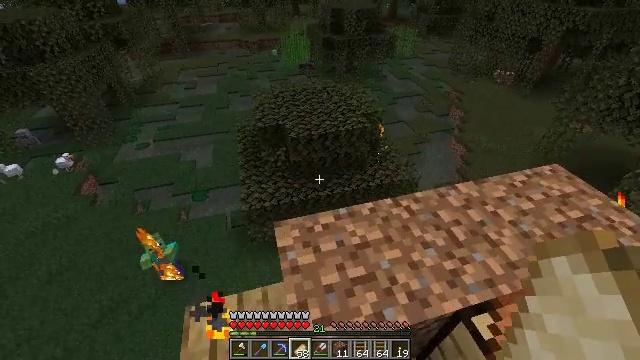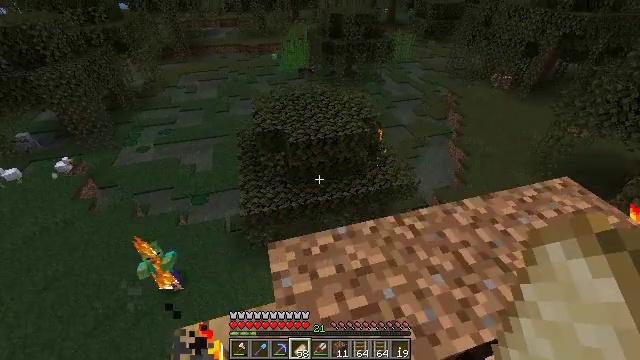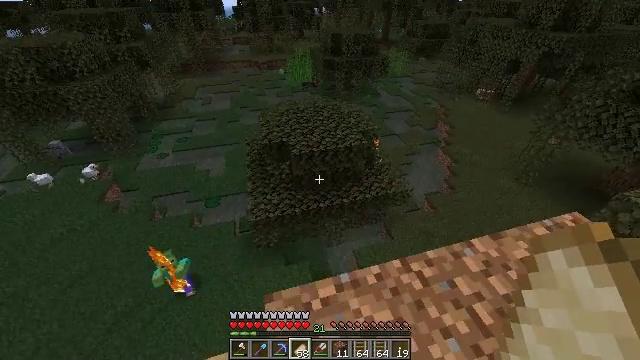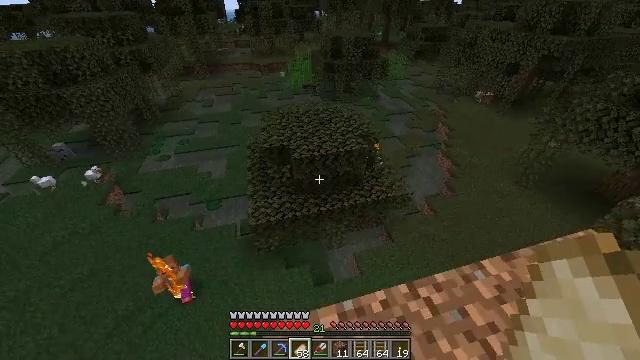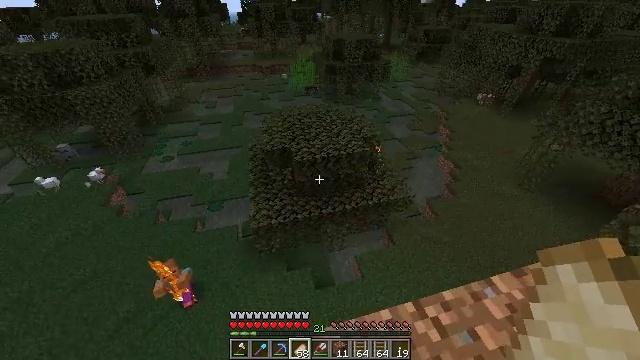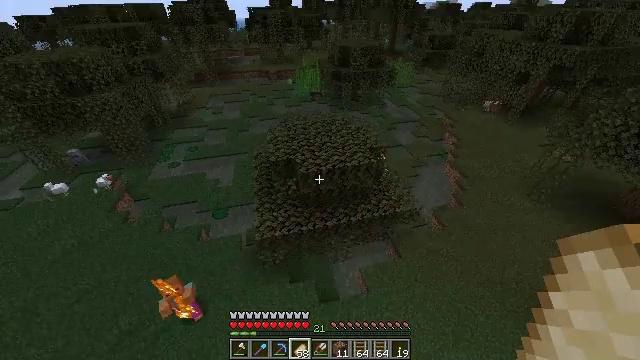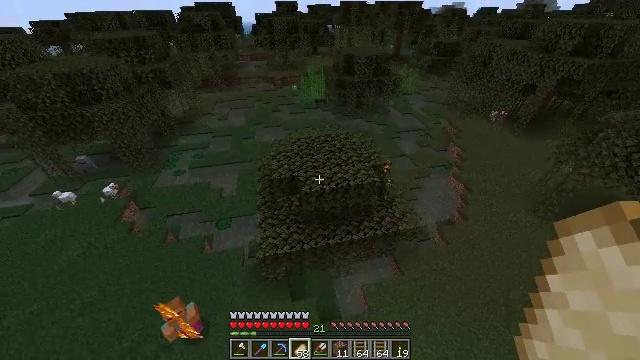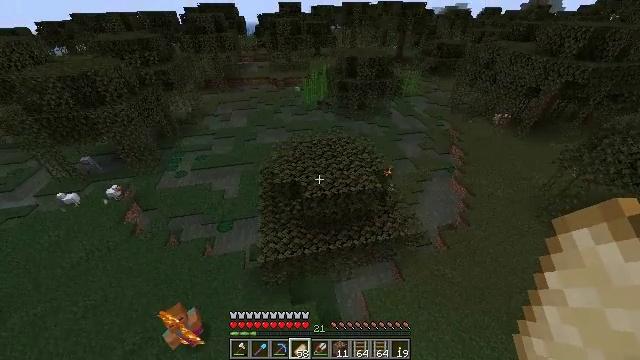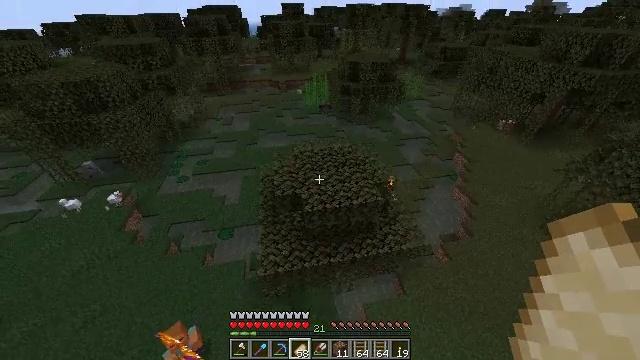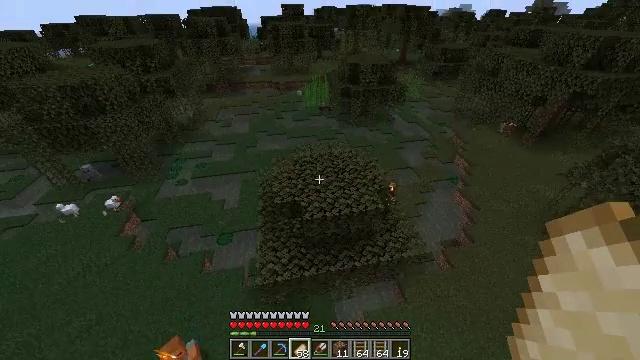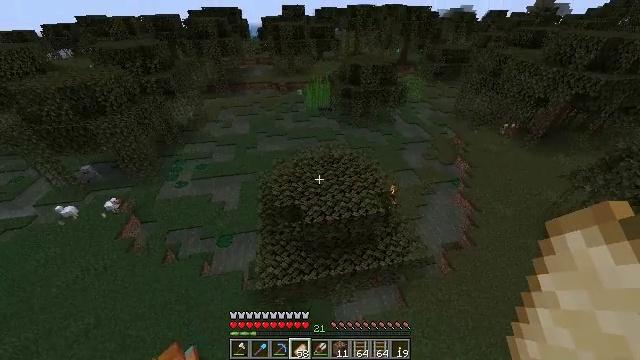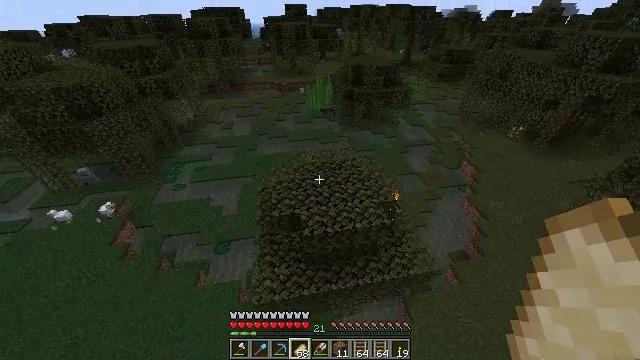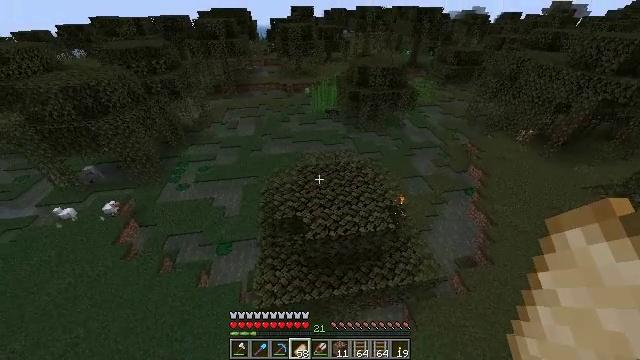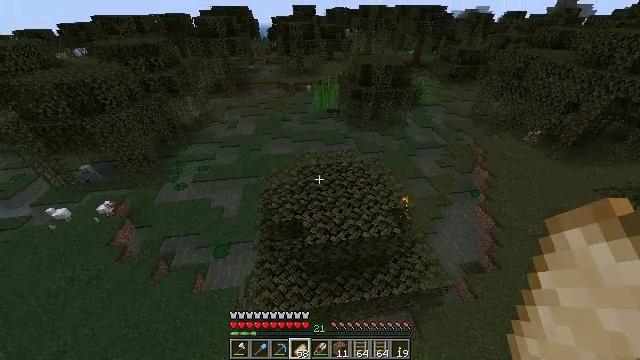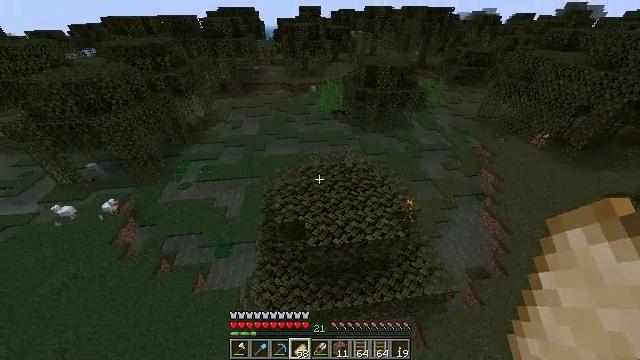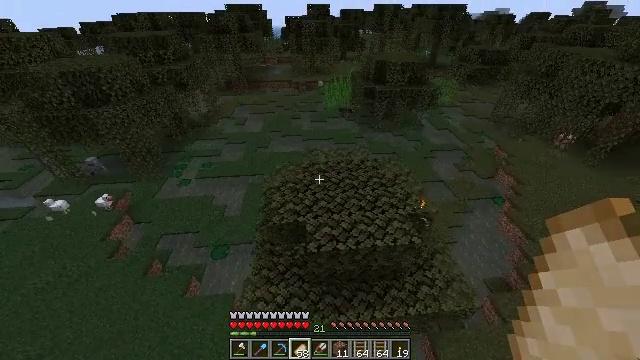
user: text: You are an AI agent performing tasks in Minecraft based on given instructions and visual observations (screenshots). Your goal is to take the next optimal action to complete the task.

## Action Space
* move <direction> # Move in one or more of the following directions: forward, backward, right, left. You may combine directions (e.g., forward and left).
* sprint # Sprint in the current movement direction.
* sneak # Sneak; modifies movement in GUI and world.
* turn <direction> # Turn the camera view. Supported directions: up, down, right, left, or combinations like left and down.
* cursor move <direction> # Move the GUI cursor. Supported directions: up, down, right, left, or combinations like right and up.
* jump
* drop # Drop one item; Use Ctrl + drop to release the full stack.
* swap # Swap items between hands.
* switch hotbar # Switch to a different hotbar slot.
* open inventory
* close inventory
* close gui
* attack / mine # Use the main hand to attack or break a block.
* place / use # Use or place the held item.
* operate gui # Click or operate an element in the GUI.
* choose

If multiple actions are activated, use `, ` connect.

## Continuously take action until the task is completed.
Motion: motion action
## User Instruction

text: Combat the slime.
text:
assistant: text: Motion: move forward, sprint
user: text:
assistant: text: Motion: move forward, sprint
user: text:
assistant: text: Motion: move forward, sprint
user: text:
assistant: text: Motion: move forward
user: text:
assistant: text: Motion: move forward, turn left, jump
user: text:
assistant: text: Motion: move forward, turn left, jump
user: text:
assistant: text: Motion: move forward, jump
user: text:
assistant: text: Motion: move forward, jump
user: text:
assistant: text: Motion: move forward, jump
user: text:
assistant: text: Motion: move forward, jump
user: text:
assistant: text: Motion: move forward, jump
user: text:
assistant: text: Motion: move forward, turn left, jump
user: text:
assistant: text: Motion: move forward, jump
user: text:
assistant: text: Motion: move forward, turn left, jump
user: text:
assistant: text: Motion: move forward, turn left, jump
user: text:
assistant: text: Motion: move forward, turn left, jump
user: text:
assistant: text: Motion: move forward, turn left, jump
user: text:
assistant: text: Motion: move forward, turn left and up, jump
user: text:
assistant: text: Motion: move forward, turn left and up, jump
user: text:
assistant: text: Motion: move forward, turn left and up, jump
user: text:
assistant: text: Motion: move forward, sprint, turn left and up, jump
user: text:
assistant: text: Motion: move forward, sprint, turn left and up, jump
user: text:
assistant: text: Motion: move forward, sprint, turn left and up, jump
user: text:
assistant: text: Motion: move forward, sprint, turn left and up, jump
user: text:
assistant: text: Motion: move forward, turn left and up, jump
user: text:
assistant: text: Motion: move forward, jump
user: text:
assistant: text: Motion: move forward, jump
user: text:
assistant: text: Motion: move forward, jump
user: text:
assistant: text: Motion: move forward, jump
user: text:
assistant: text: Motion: move forward, jump